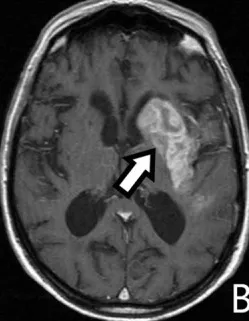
T1-Gd.
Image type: radiology (mri)